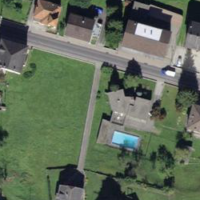
EUNIS habitat code: 55
Species observed at this site:
Convallaria majalis